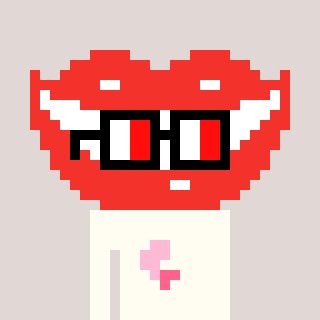
a pixel art character with square glasses with black frames and red eyes, a smile-shaped head and a grayscale-colored body on a warm background